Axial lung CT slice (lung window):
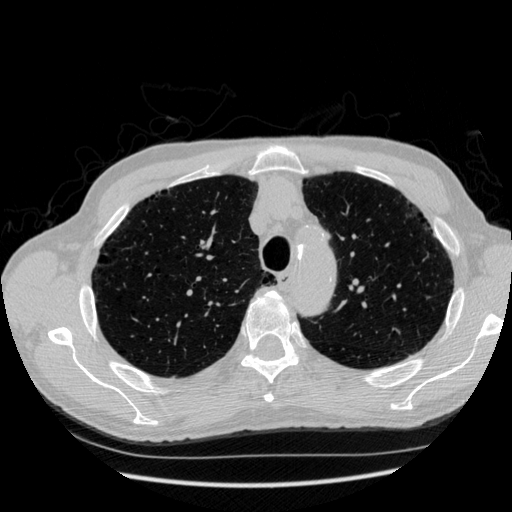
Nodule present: no